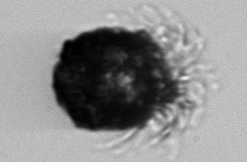
Label: Stenosemella_pacifica